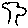
Label: tree